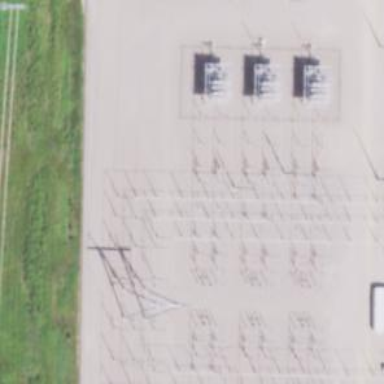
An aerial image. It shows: Switch for power supply.